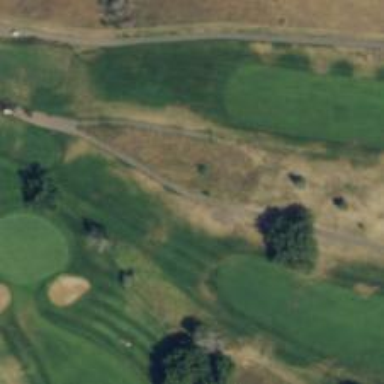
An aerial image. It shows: Service road designed as golf cart path.